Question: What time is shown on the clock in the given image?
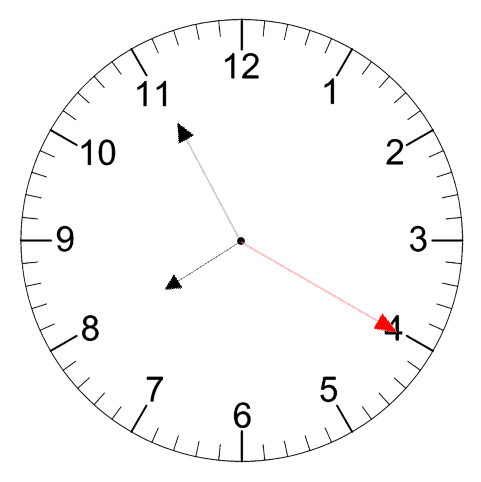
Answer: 07:55:20